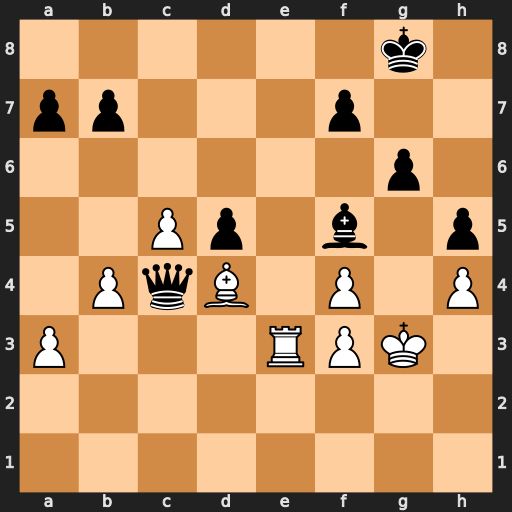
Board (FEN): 6k1/pp3p2/6p1/2Pp1b1p/1PqB1P1P/P3RPK1/8/8
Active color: w
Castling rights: -
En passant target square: -
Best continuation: Re8+ Kh7 Rh8#